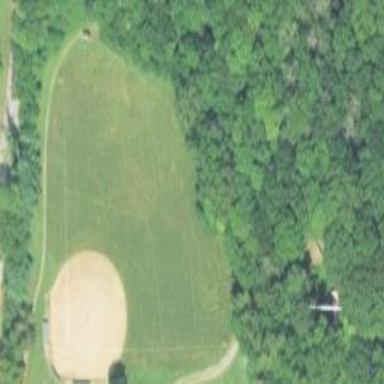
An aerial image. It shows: Softball pitch for leisure land activities.